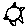
Label: sun